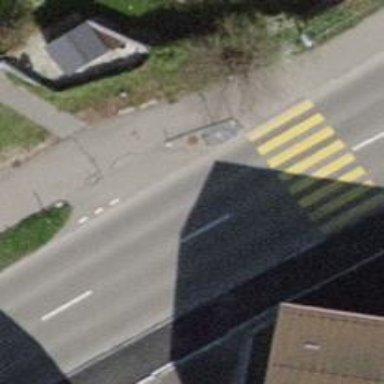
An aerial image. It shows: Asphalt sidewalk along the footway.